Field crop: maize
Growth stage: 2
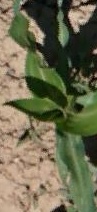
Species: maize